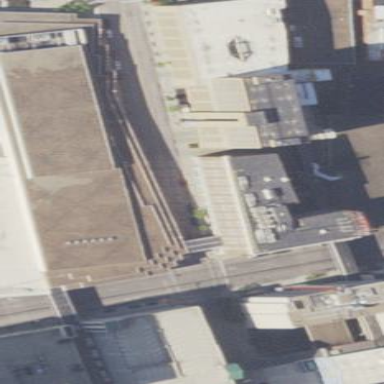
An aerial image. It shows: Part of building is shown in the image.